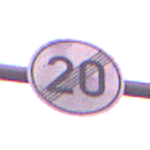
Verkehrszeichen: EndeGeschwindigkeit20
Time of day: SunriseSunset
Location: Outdoor (Urban)
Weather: PartlyCloudy
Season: NotSpecified
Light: Natural